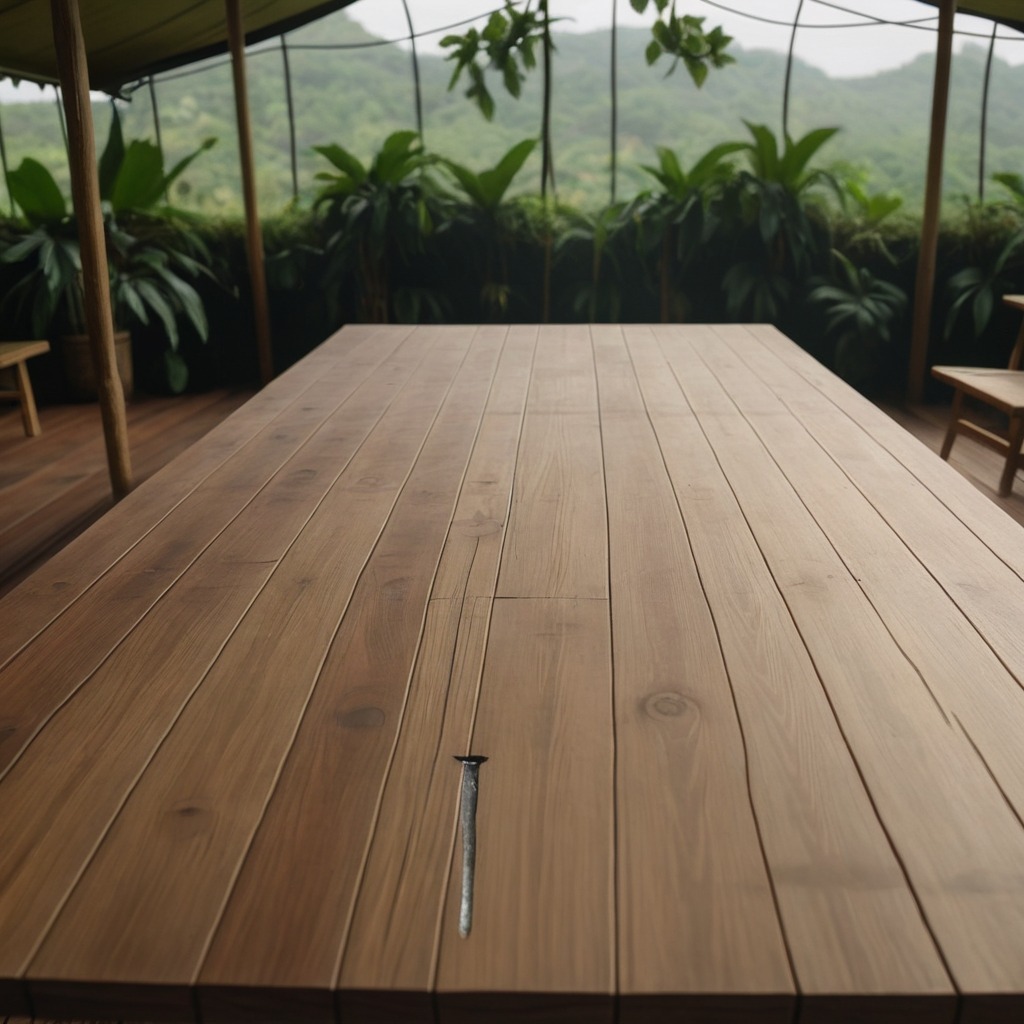
An iron nail is lying on the wooden table.